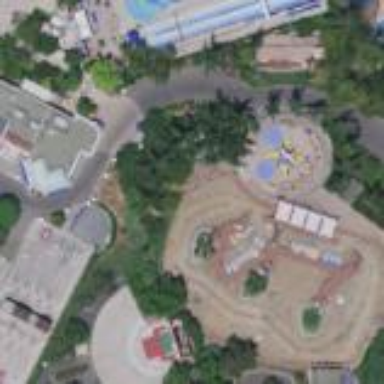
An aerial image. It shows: Amusement ride.